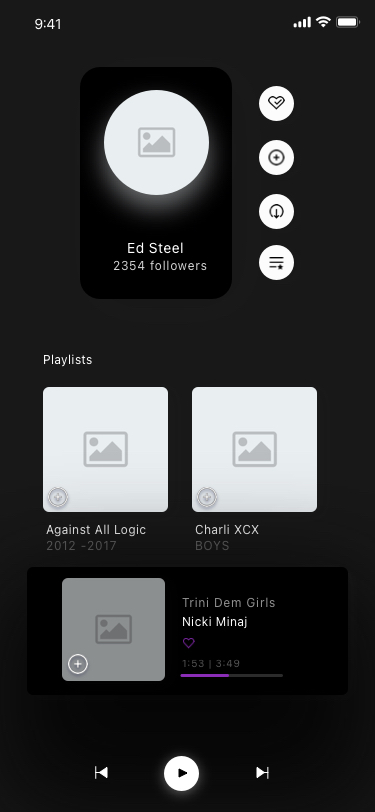
Text in this UI design:
Playlists